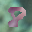
Label: 8